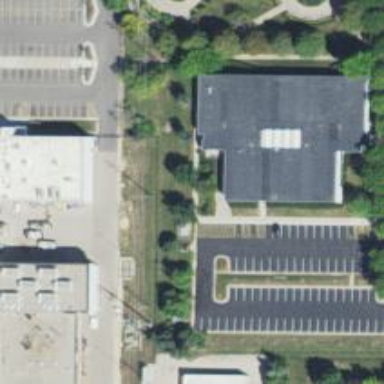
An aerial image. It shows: Commercial building.